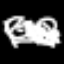
Label: diamond